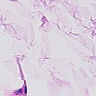
Metastatic tissue present: no